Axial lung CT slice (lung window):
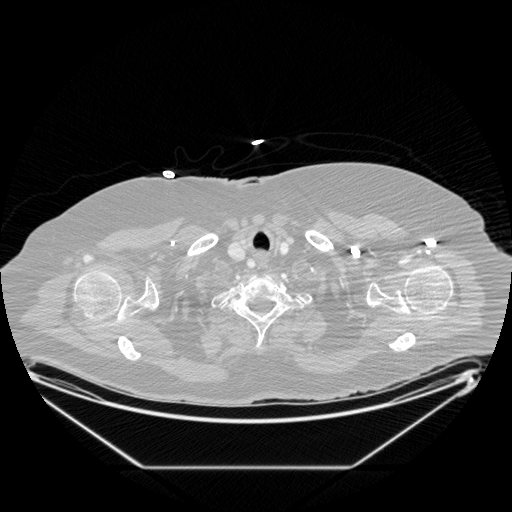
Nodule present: no